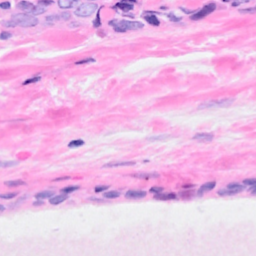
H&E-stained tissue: Breast